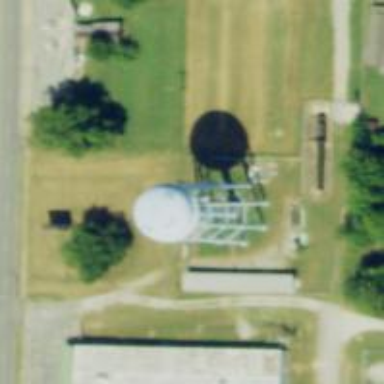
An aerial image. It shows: Water tower that is man-made.